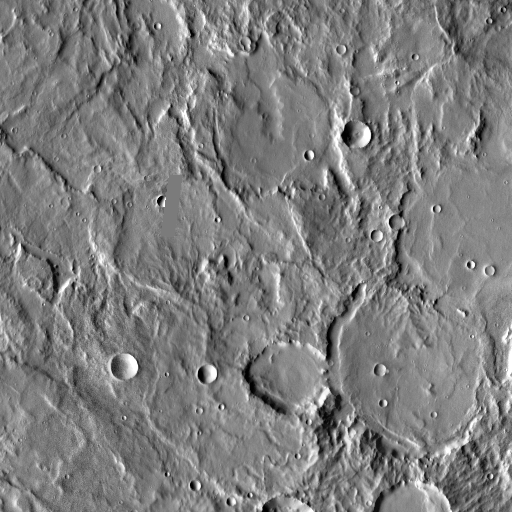
Crater classes present: Background, Other, Buried, Secondary